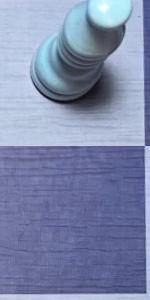
Label: Empty